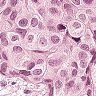
Metastatic tissue present: yes